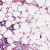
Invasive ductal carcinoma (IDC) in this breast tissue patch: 1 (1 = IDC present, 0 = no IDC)